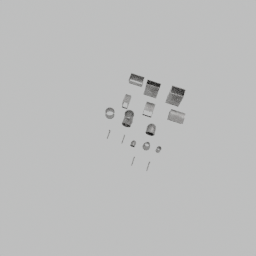
Label: tools